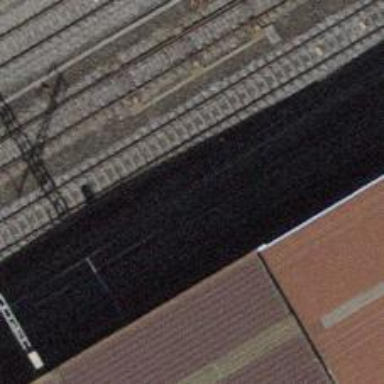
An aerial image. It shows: Single railway track with electrification through contact line.